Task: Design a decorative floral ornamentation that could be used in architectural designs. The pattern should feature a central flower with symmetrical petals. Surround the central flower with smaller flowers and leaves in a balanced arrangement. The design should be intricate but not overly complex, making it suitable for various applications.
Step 1820:
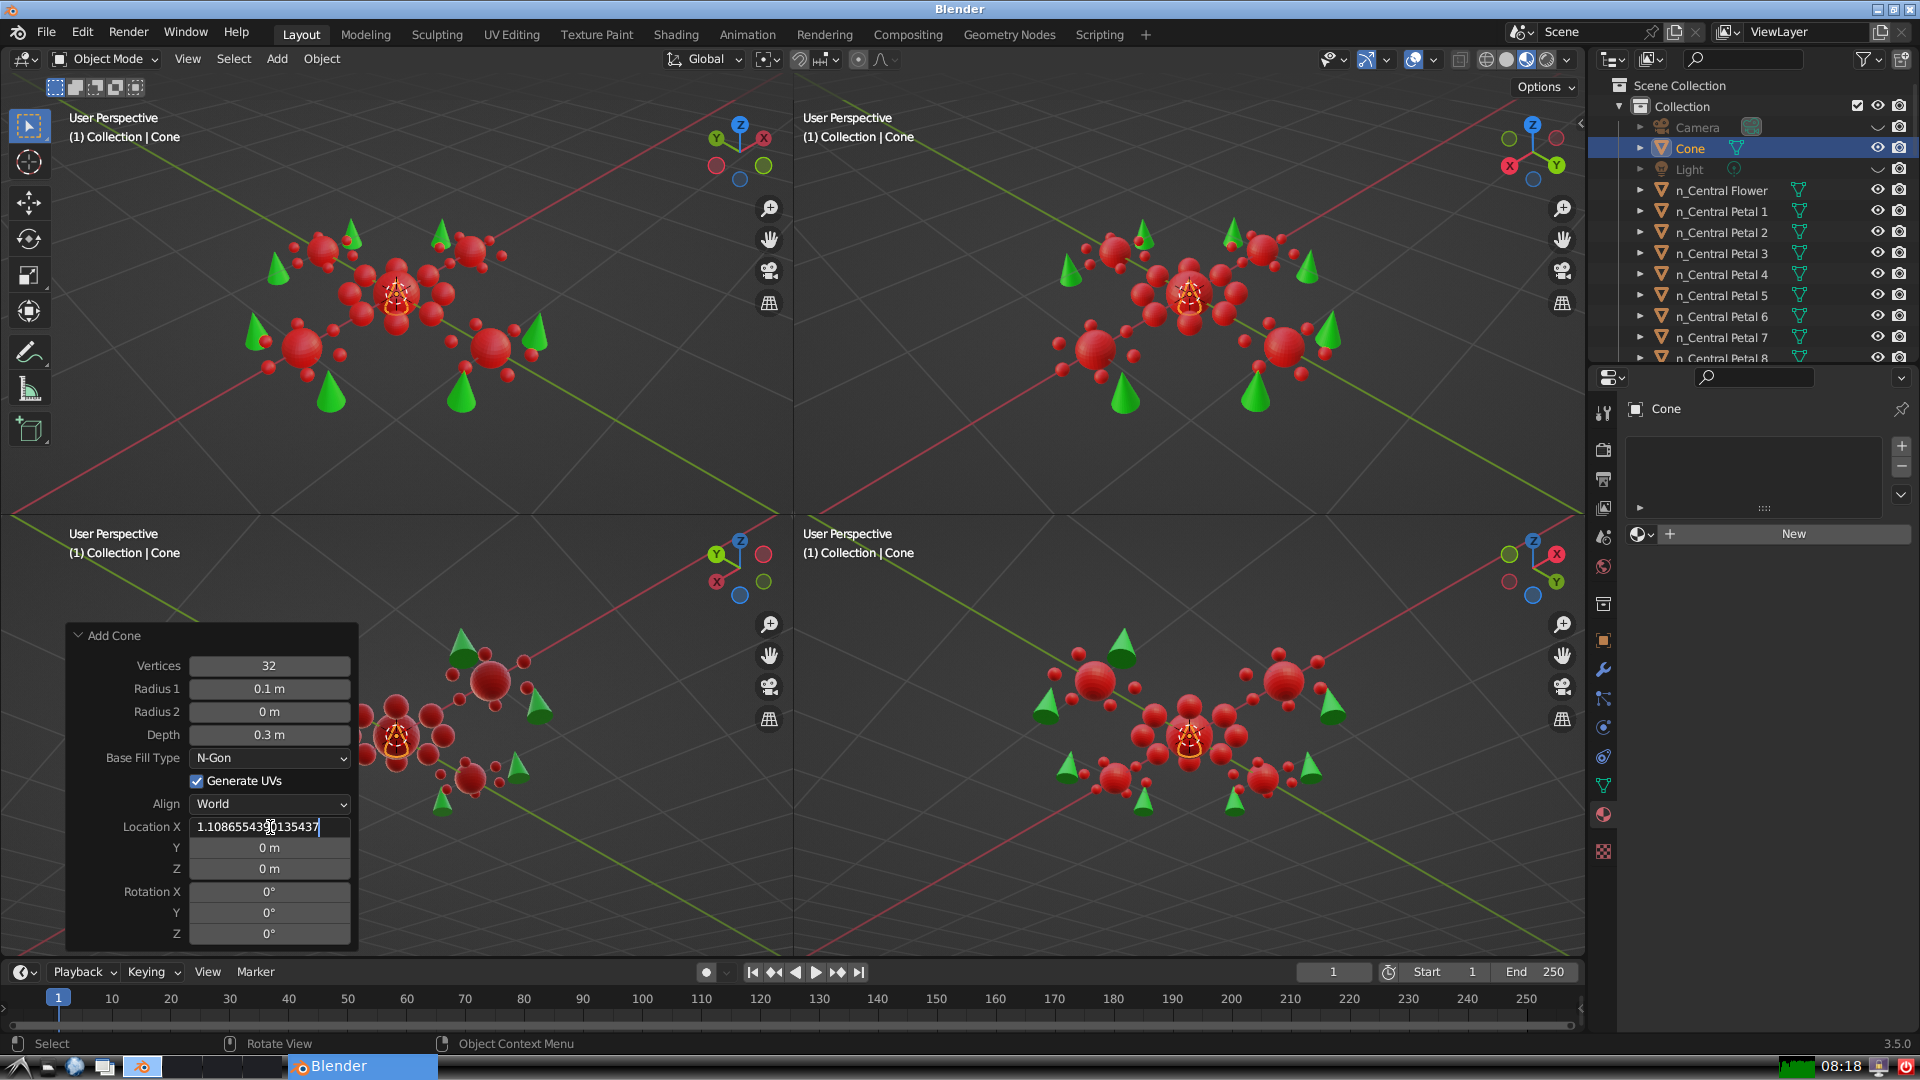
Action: {"key_press": ['Return']}